【题型】解答题　【知识点】解析几何　【难度】hard
在平面直角坐标系$xOy$中，椭圆$C$方程为$\dfrac{x^2}{a^2}+\dfrac{y^2}{b^2}=1(a>b>0)$．已知椭圆的长轴长为$2\sqrt{2}$，离心率为$\dfrac{\sqrt{2}}{2}$，$F_1$，$F_2$分别是椭圆左、右焦点，直线$l$与椭圆$C$交于$A$，$B$两点．

\noindent (1)求椭圆方程；

\noindent (2)若直线$l$是圆$O:x^2+y^2=\dfrac{a^2b^2}{a^2+b^2}$的任意一条切线，求$\overrightarrow{OA}\cdot\overrightarrow{OB}$的值；

\noindent (3)若直线$l$不经过左焦点$F_1$，设焦点$F_2$到直线$l$的距离为$d$，如果直线$AF_1$，$l$，$BF_1$的斜率依次成等差数列，求$d$的取值范围．
【解答】
\noindent 【答案】(1)$\dfrac{x^2}{2}+y^2=1$
\noindent (2)$\overrightarrow{OA}\cdot\overrightarrow{OB}=0$
\noindent (3)$d\in(\sqrt{3},2)$

\noindent 【知识点】根据离心率求椭圆的标准方程、求椭圆中的参数及范围、椭圆中的定值问题、根据韦达定理求参数

\noindent 【分析】（1）利用待定系数法，即可求椭圆方程；
\noindent （2）分直线$l$的斜率不存在和存在两种情况，根据直线与椭圆相交，以及直线与圆相切的条件，求$x_1x_2+y_1y_2$的值；
\noindent （3）首先用坐标表示直线$AF_1$和$BF_1$的斜率，根据斜率成等差数列，列式得到$\dfrac{y_1}{x_1+1}+\dfrac{y_2}{x_2+1}=2k$，整理后代入韦达定理得到$(t-k)(x_1+x_2+2)=0$，根据条件得$t\neq k$，$x_1+x_2=-2$，结合韦达定理了，以及点到直线的距离公式，即可求解．

\noindent 【详解】（1）由题意可得$e=\dfrac{c}{a}=\dfrac{\sqrt{2}}{2}$，椭圆的长轴长为$2\sqrt{2}$，即有$2a=2\sqrt{2}$，即$a=\sqrt{2}$，又$a^2-b^2=c^2$，解得$b=c=1$，即有椭圆的标准方程为$\dfrac{x^2}{2}+y^2=1$；

\noindent （2）圆$O:x^2+y^2=\dfrac{2}{3}$，设$A(x_1,y_1),B(x_2,y_2)$，则$\overrightarrow{OA}\cdot\overrightarrow{OB}=x_1x_2+y_1y_2$．
\noindent 直线$l$为圆$O$的切线，分直线$l$的斜率存在和不存在两种情况讨论：

\noindent ①当直线$l$的斜率不存在时，直线$l:x=\pm\dfrac{\sqrt{6}}{3}$．
\noindent 若$l:x=\dfrac{\sqrt{6}}{3}$，由$\begin{cases}\dfrac{x^2}{2}+y^2=1 \\ x=\dfrac{\sqrt{6}}{3}\end{cases}$，解得$\begin{cases}x=\dfrac{\sqrt{6}}{3} \\ y=\pm\dfrac{\sqrt{6}}{3}\end{cases}$，此时$\overrightarrow{OA}\cdot\overrightarrow{OB}=x_1x_2+y_1y_2=\dfrac{2}{3}-\dfrac{2}{3}=0$．
\noindent 若$l:x=-\dfrac{\sqrt{6}}{3}$，同理得：$\overrightarrow{OA}\cdot\overrightarrow{OB}=0$．

\noindent ②当直线$l$的斜率存在时，设$l:y=kx+t$．

\noindent 由$\begin{cases}\dfrac{x^2}{2}+y^2=1 \\ y=kx+t\end{cases}$，得$(1+2k^2)x^2+4ktx+2t^2-2=0$， ①
\noindent $\Delta=16k^2t^2-8(1+2k^2)(t^2-1)=8(2k^2-t^2+1)$，又直线$l$是圆$O$的切线，
\noindent 故$\dfrac{|t|}{\sqrt{1+k^2}}=\dfrac{\sqrt{6}}{3}$，可得$3t^2=2k^2+2$，$\therefore\Delta>0$恒成立，
\noindent 又$\begin{cases}x_1+x_2=-\dfrac{4kt}{1+2k^2} \\ x_1x_2=\dfrac{2t^2-2}{1+2k^2}\end{cases}$，而$y_1y_2=(kx_1+t)(kx_2+t)=k^2x_1x_2+kt(x_1+x_2)+t^2=\dfrac{t^2-2k^2}{1+2k^2}$，
\noindent $\therefore x_1x_2+y_1y_2=\dfrac{2t^2-2}{1+2k^2}+\dfrac{t^2-2k^2}{1+2k^2}=\dfrac{3t^2-2k^2-2}{1+2k^2}=0$，即$\overrightarrow{OA}\cdot\overrightarrow{OB}=0$．
\noindent 综上，恒有$\overrightarrow{OA}\cdot\overrightarrow{OB}=0$．

\noindent （3）$F_1,F_2$分别是椭圆$\dfrac{x^2}{2}+y^2=1$的左、右焦点，可得$F_1(-1,0),F_2(1,0)$，
\noindent $\Delta>0$则$2k^2+1>t^2$， ②，
\noindent 由直线$AF_1$、$l$、$BF_1$的斜率$\dfrac{y_1}{x_1+1}$、$k$、$\dfrac{y_2}{x_2+1}$依次成等差数列，
\noindent 可得$\dfrac{y_1}{x_1+1}+\dfrac{y_2}{x_2+1}=2k$，又$y_1=kx_1+t$，$y_2=kx_2+t$
\noindent 所以有$(kx_1+t)\cdot(x_2+1)+(kx_2+t)\cdot(x_1+1)=2k(x_1+1)\cdot(x_2+1)$，
\noindent 化简并整理得:$(t-k)(x_1+x_2+2)=0$
\noindent 假设$t=k$，则直线$l$的方程为:$y=kx+k$，即直线$l$经过点$F_1(-1,0)$，不符合条件，
\noindent 则$x_1+x_2+2=0$，

\noindent 由方程（1）及韦达定理可知:$\dfrac{4kt}{1+2k^2}=-(x_1+x_2)=2$，则$t=k+\dfrac{1}{2k}$， ③
\noindent 由②③可知，$2k^2+1>t^2=\left(k+\dfrac{1}{2k}\right)^2$，化简得:$k^2>\dfrac{1}{4k^2}$，这等价于:$|k|>\dfrac{\sqrt{2}}{2}$，
\noindent 反正，当$t$、$k$满足③及$|k|>\dfrac{\sqrt{2}}{2}$时，直线必不经过$F_1(-1,0)$（否则将导致$t=k$，与③矛盾），
\noindent 而此时$t$、$k$满足②，从而直线$l$与椭圆有两个不同的交点$A$、$B$
\noindent 同时也保证了$AF_1$、$BF_1$的斜率存在（否则$x_1$、$x_2$中的某一个为-1，
\noindent 结合$x_1+x_2+2=0$可知$x_1=x_2=-1$，与方程①有两个不同的实根矛盾）
\noindent 记点$F_2(1,0)$到直线$l:y=kx+t$的距离为$d$，则
\noindent $d=\dfrac{|k+t|}{\sqrt{1+k^2}}=\dfrac{1}{\sqrt{1+k^2}}\cdot\left|2k+\dfrac{1}{2k}\right|=\dfrac{1}{\sqrt{1+\dfrac{1}{k^2}}}\cdot\left(2+\dfrac{1}{2k^2}\right)$，注意到$|k|>\dfrac{\sqrt{2}}{2}$，
\noindent 令$m=\dfrac{1}{\sqrt{1+\dfrac{1}{k^2}}}$，则$m\in(1,\sqrt{3})$，从而④式可改写为:$d=\dfrac{1}{m}\cdot\left(\dfrac{m^2}{2}+\dfrac{3}{2}\right)=\dfrac{1}{2}\left(m+\dfrac{3}{m}\right)$，
\noindent 考虑到函数$f(m)=\dfrac{1}{2}\left(m+\dfrac{3}{m}\right)$在$[1,\sqrt{3}]$上单调递减，则$d\in(\sqrt{3},2)$．

\noindent 【点睛】关键点点睛：本题的关键是利用坐标，结合韦达定理表示条件中的几何关系，尤其是第三问，利用$\Delta>0$，表示$k,t$的不等式关系．
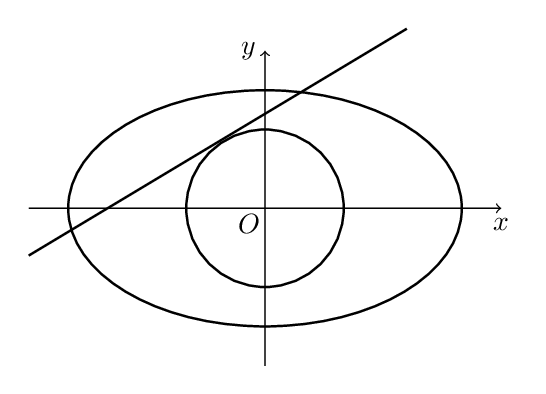
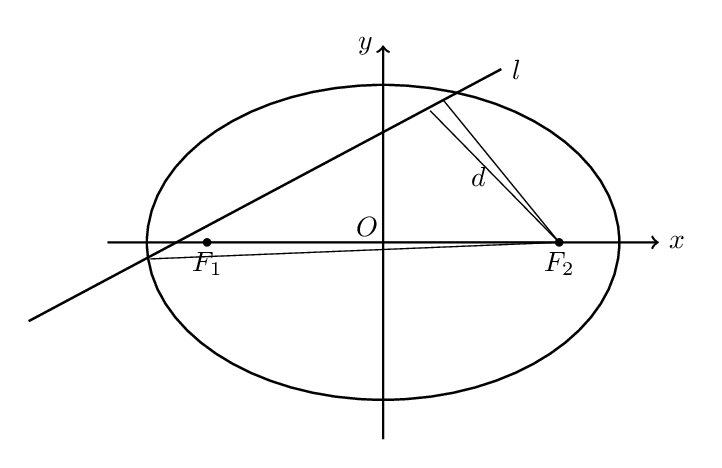